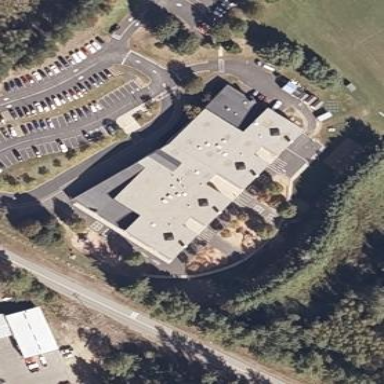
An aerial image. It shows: School building.